Question: I'm trying to design an option screen that is similar to the one in Word 2010.

What is the control used for the menu that is to the left side of the Option Screen? (Windows Forms). If there isn't a control available in windows forms that exactly replicates the menu bar, what would be the most recommended approach of designing the option screen?
Also, I'd like to save the settings onto a file so that the saved settings are automatically loaded by the application the next time it is launched. What is the most common way of handling this? (I thought XML but not sure if that is appropriate for saving settings)
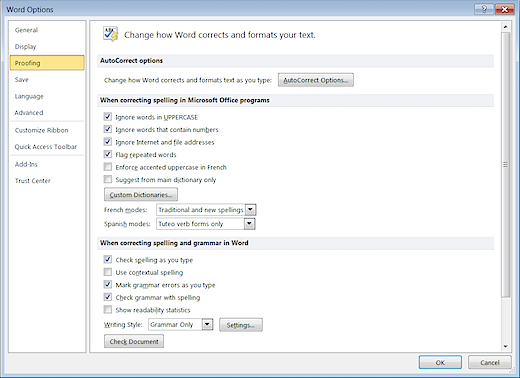
Answer: There isn't a control like the dialog shown, but the 'Tab Control' is probably the closest:

You can add more tabs and place controls inside of each tab. This is probably the best option if you don't want to use external libraries.
Hope this helps!